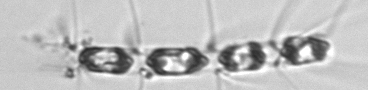
Label: Chaetoceros_didymus